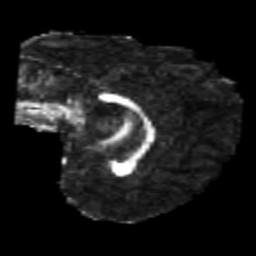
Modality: FA
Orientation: sagittal
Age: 26
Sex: male
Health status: healthy
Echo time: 0.074 s